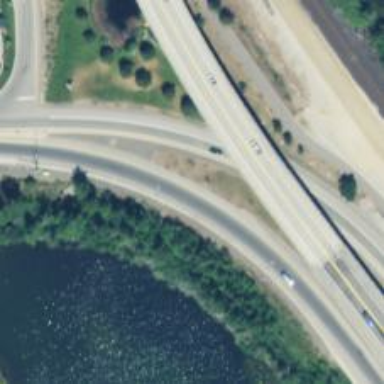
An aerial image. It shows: Trunk link highway.